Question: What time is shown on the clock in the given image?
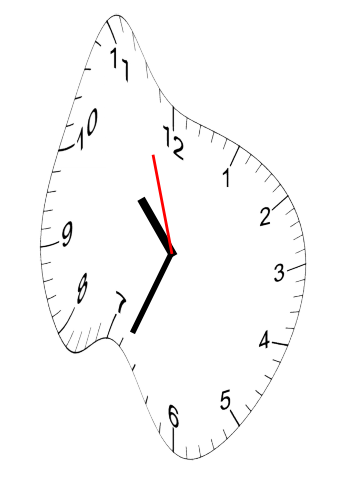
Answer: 10:33:57